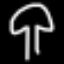
Label: mushroom